Question: The R heatmap() documentation says for 'Rowv' and 'Colv' (i.e. row and column ordering parameters):
> If either is missing, as by default, then the ordering of the corresponding dendrogram is by the mean value of the rows/columns, i.e., in the case of rows, Rowv <- rowMeans(x, na.rm = na.rm).
I thought it's as easy as that but now I guess there must be something more in the default ordering algorithm.
Let's have this correlation matrix:
'''
m = matrix(nrow=7, ncol = 7, c(1,0.578090870728824,0.504272263365781,0.526539138953634,0.523049273011785,0.503296777916728,0.638770769734758,0.578090870728824,1,0.59985543029105,0.663649941610205,0.630998114483389,0.66814547270115,0.596161809036262,0.504272263365781,0.59985543029105,1,0.62468477053142,0.632715952452297,0.599037620726669,0.607925540860012,0.526539138953634,0.663649941610205,0.62468477053142,1,0.7100707346884,0.738094117424525,0.639668277558577,0.523049273011785,0.630998114483389,0.632715952452297,0.7100707346884,1,0.651331659193182,0.64138213322125,0.503296777916728,0.66814547270115,0.599037620726669,0.738094117424525,0.651331659193182,1,0.612326706593738,0.638770769734758,0.596161809036262,0.607925540860012,0.639668277558577,0.64138213322125,0.612326706593738,1))
m
[,1] [,2] [,3] [,4] [,5] [,6] [,7]
[1,] <PHONE> <PHONE> <PHONE> <PHONE> <PHONE> <PHONE> <PHONE>
[2,] <PHONE> <PHONE> <PHONE> <PHONE> <PHONE> <PHONE> <PHONE>
[3,] <PHONE> <PHONE> <PHONE> <PHONE> <PHONE> <PHONE> <PHONE>
[4,] <PHONE> <PHONE> <PHONE> <PHONE> <PHONE> <PHONE> <PHONE>
[5,] <PHONE> <PHONE> <PHONE> <PHONE> <PHONE> <PHONE> <PHONE>
[6,] <PHONE> <PHONE> <PHONE> <PHONE> <PHONE> <PHONE> <PHONE>
[7,] <PHONE> <PHONE> <PHONE> <PHONE> <PHONE> <PHONE> <PHONE>
'''
The 'heatmap(m)' output is:

The row (and column) order is: 1, 3, 7, 5, 2, 6, 4
However, I expected the ordering to be:
'''
order(rowMeans(m))
1 3 7 2 6 5 4
'''
How's that?
I guess it could have something to do with how the dendrograms are clustered. But still unsure: if I first group 4 and 6 and then perhaps work with a 6x6 matrix where one row/column is the averages(?) of the original rows 4 and 6, it still shouldn't change the mutual order of e.g. rows 2 and 5, should it?
Thank you very much for any hint!
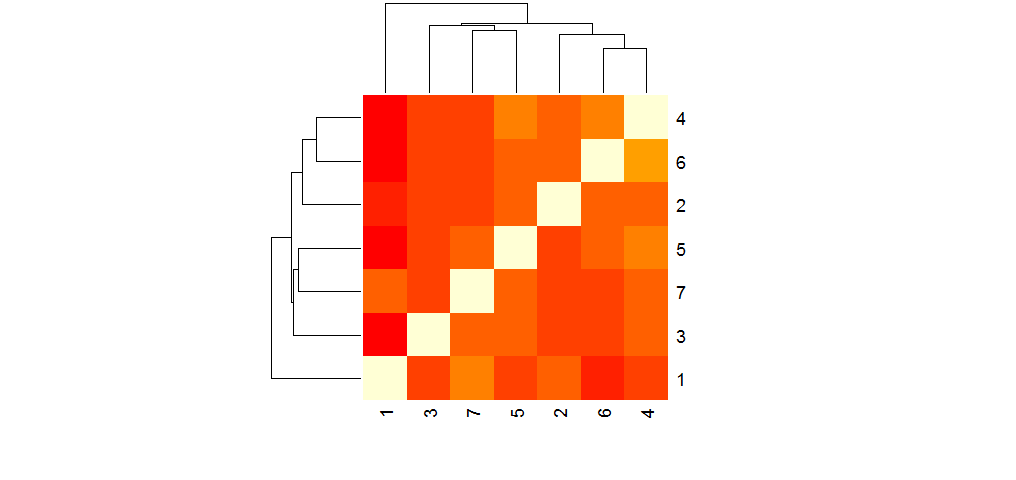
Answer: From 'heatmap' help you can read:
> Typically, reordering of the rows and columns according to some set of
values (row or column means) within the restrictions imposed by the
dendrogram is carried out.
In fact the reorder using Rowmeans/Colmeans is applied to the clustres. This is done internally in 2 steps. I will plot the dendogramm in each step to show how clusters are reordred.
'''
hcr <- hclust(dist(m))
ddr <- as.dendrogram(hcr)
plot(ddr)
'''

Now If you reorder the dendrogram this by rowmenas we get the same OP order.
'''
Rowv <- rowMeans(m, na.rm = T)
ddr <- reorder(ddr, Rowv)
plot(ddr)
'''

Of course this order can be changed , if you provide a new Clustering function or order function. Here I am using the default ones : 'hclust' and 'reorder'.